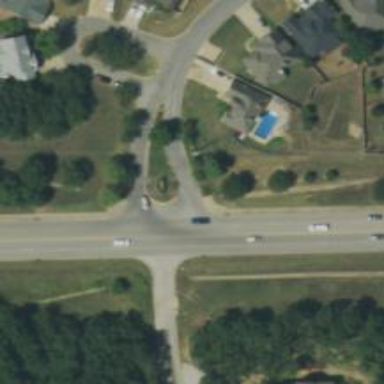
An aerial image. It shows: Unmarked crossing on the road.